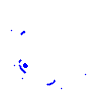
Particle: electron